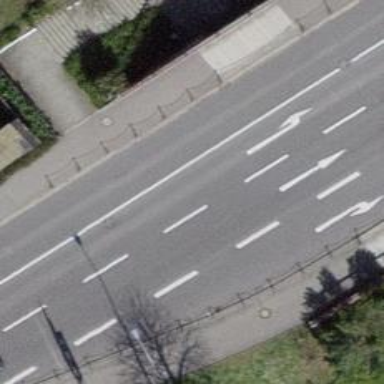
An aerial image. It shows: Asphalt road with sidewalks on both sides. The road is classified as primary highway.